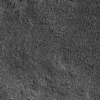
Atmospheric dust classification: not_dusty